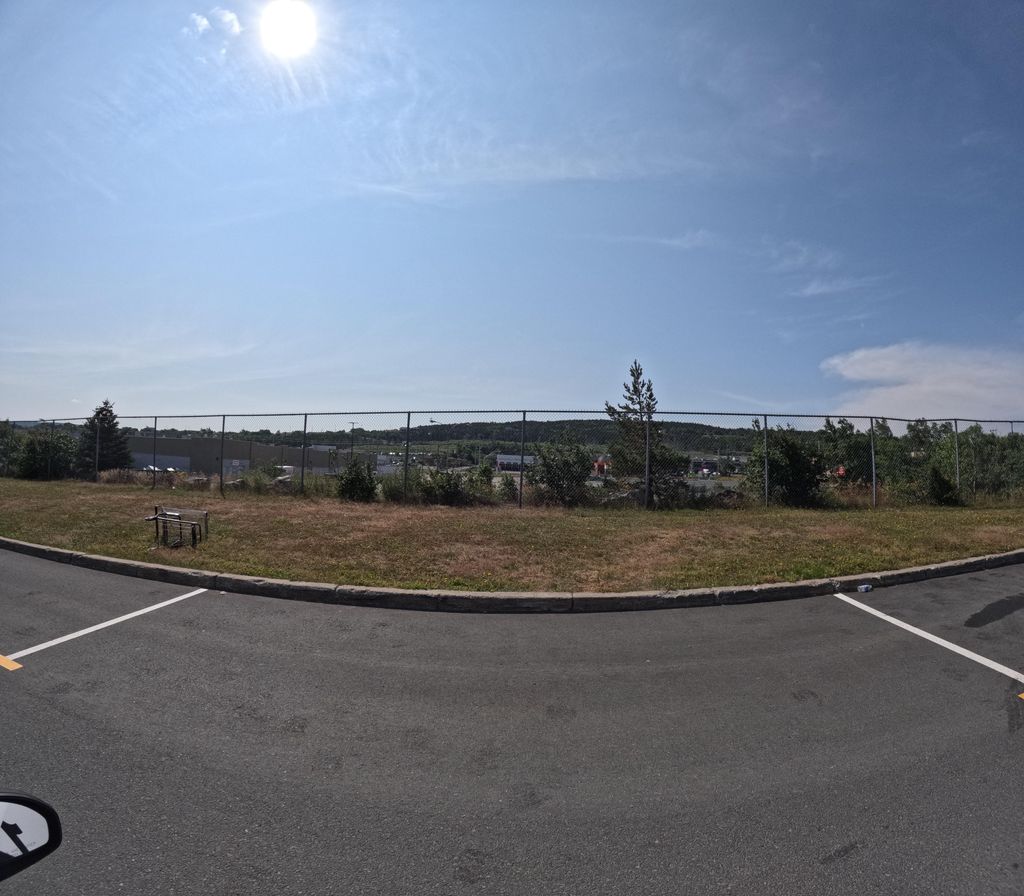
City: st_johns